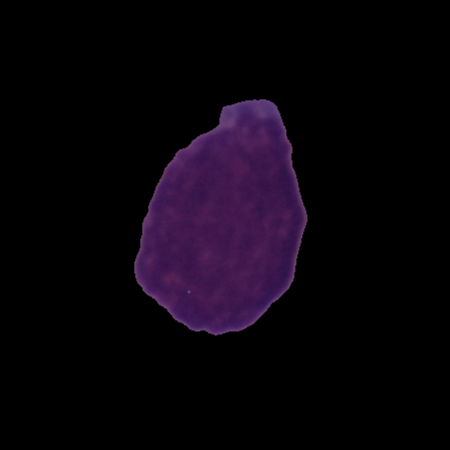
Label: cancer